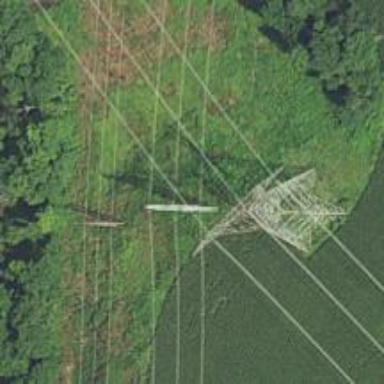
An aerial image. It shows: Power tower.